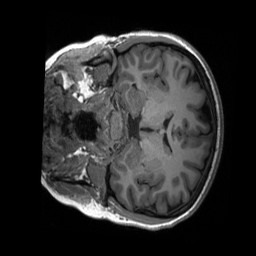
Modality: T1w
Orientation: coronal
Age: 24
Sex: female
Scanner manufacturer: siemens
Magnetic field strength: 3 T
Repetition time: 2.3 s
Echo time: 0.00232 s